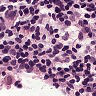
Metastatic tissue present: no